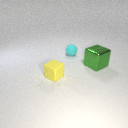
small yellow rubber cube in front of small cyan rubber sphere